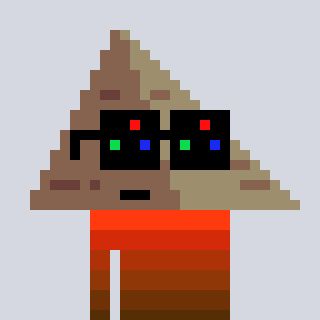
a pixel art character with square black sunglasses, a pyramid-shaped head and a gunk-colored body on a cool background